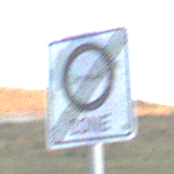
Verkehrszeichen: EndeUmweltzone
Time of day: SunriseSunset
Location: Outdoor (RoadRail)
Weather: PartlyCloudy
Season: NotSpecified
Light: Natural